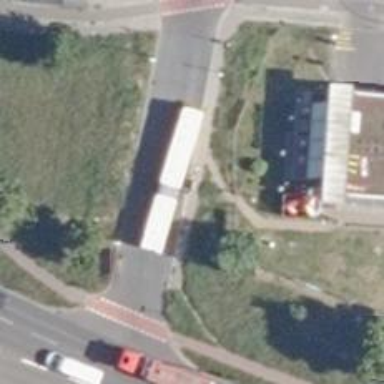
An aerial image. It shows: Platform for public transport is situated by the road.